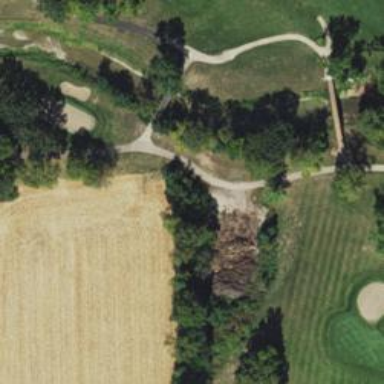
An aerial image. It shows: Path for both road and golf.